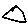
Label: triangle